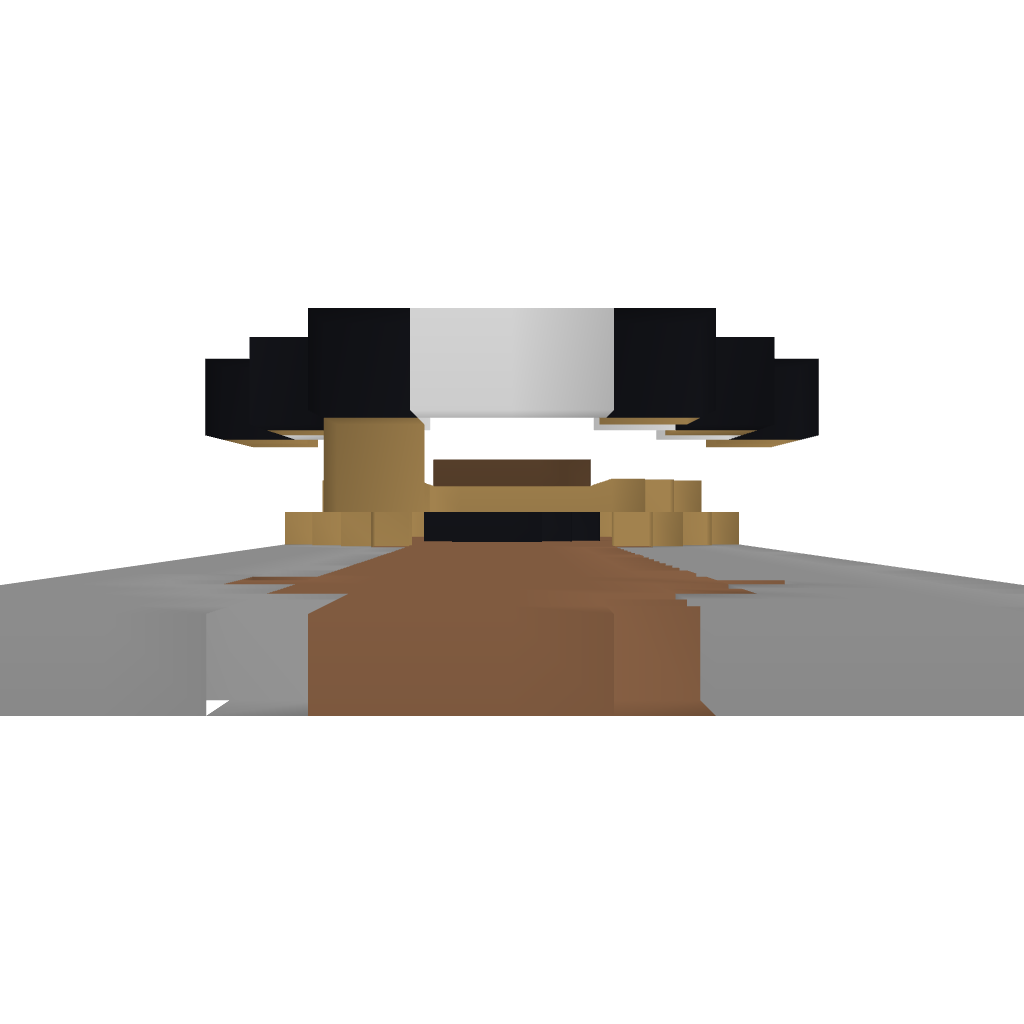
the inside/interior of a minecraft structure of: Guitar that works!